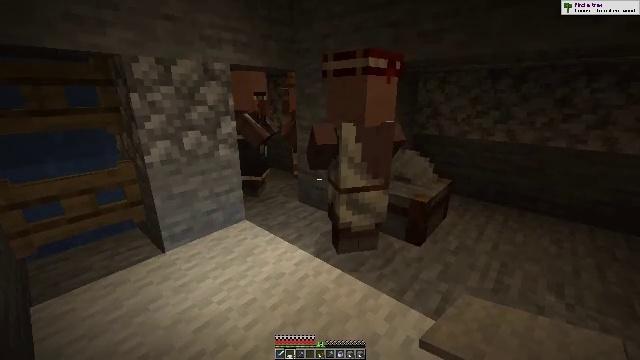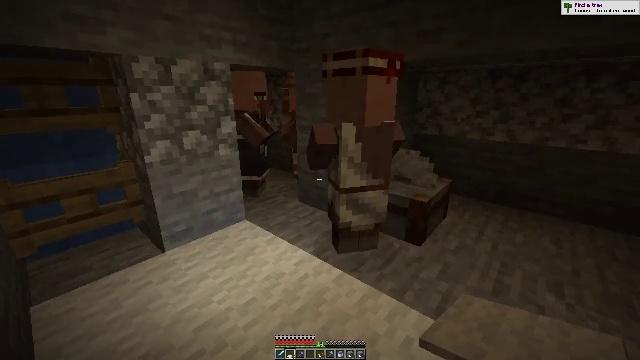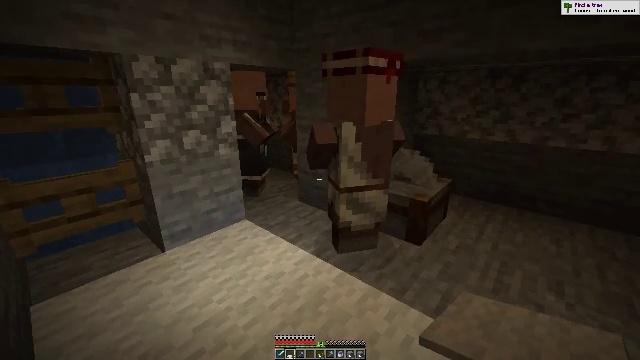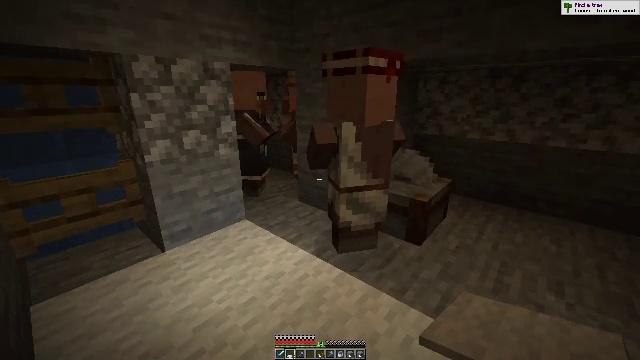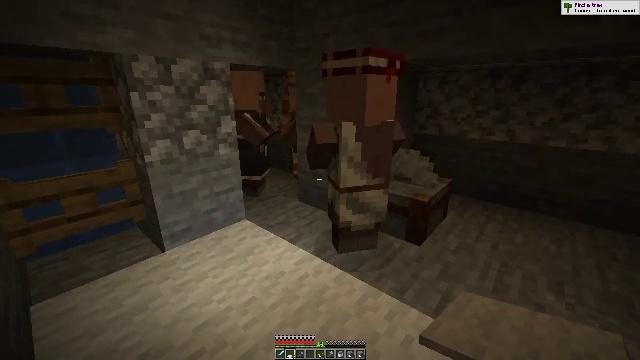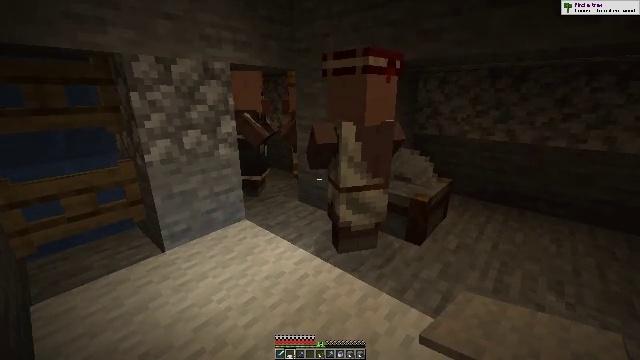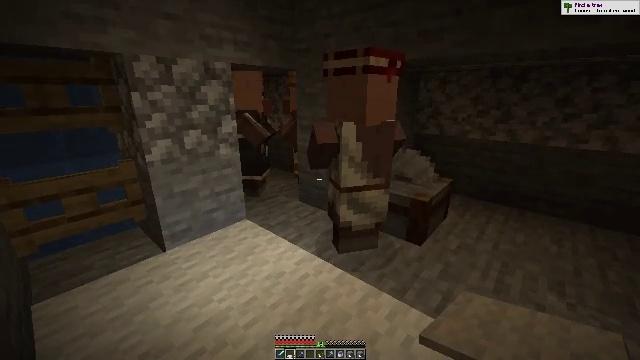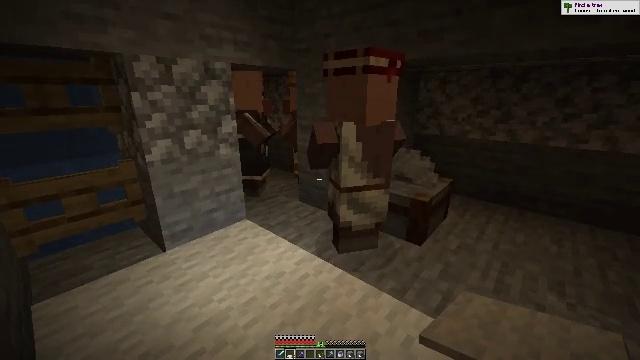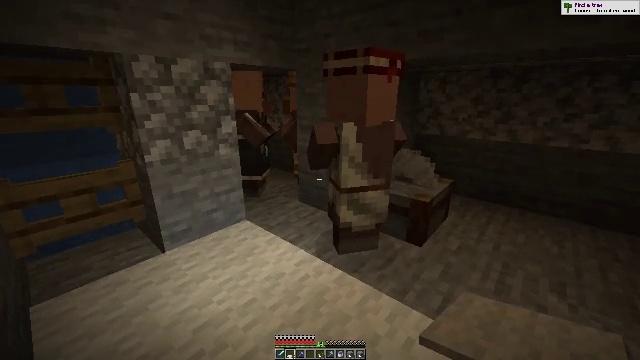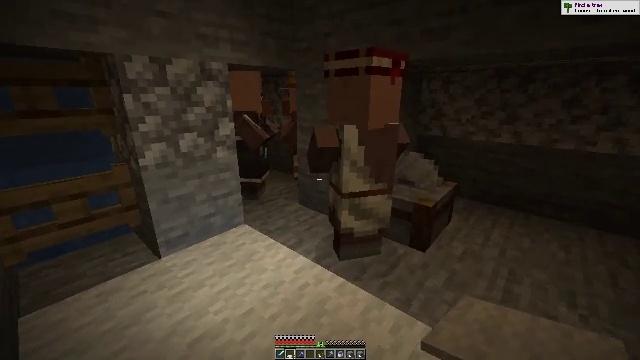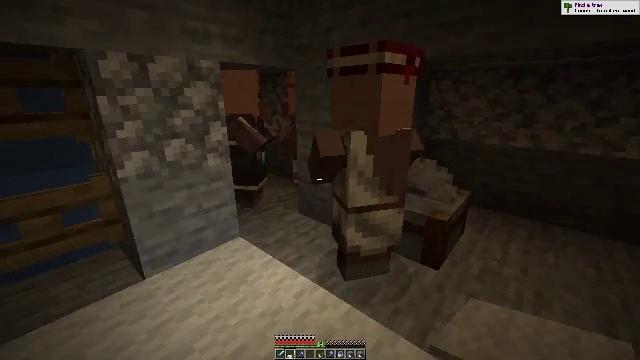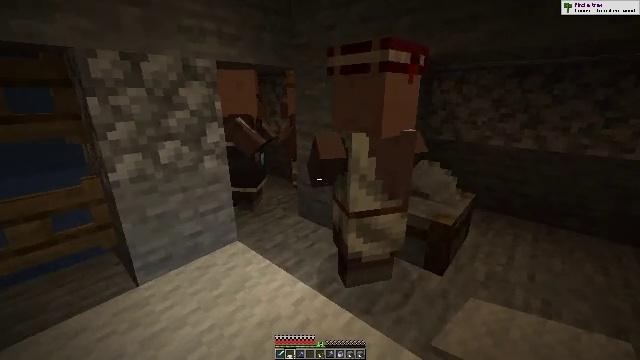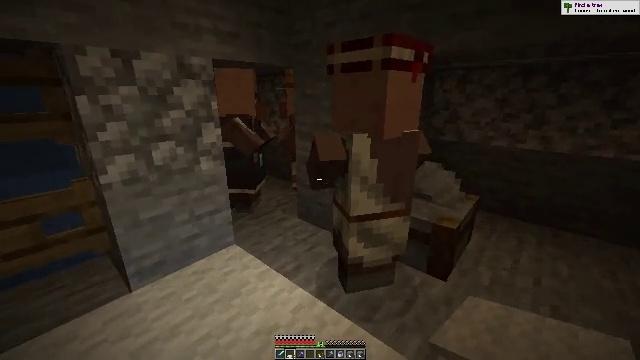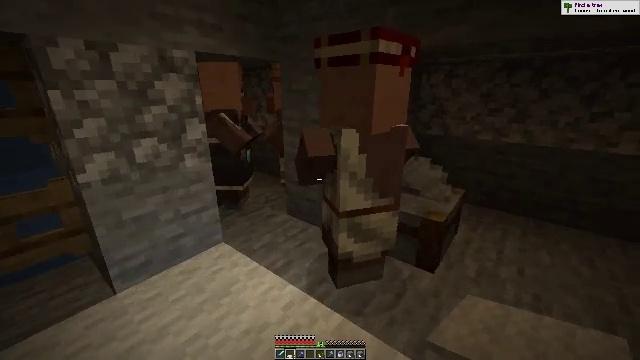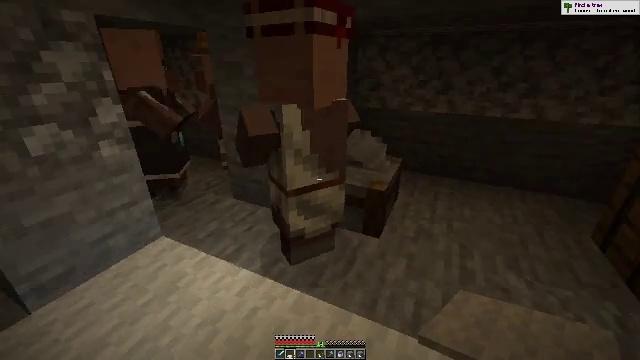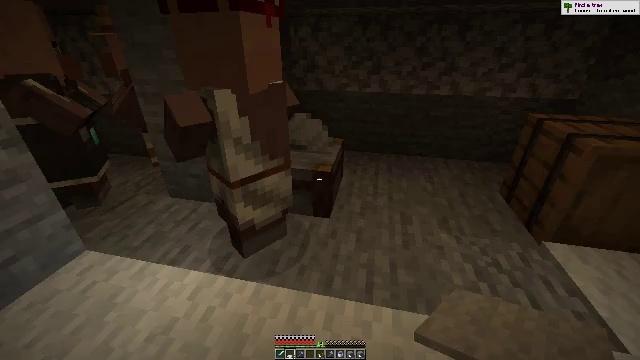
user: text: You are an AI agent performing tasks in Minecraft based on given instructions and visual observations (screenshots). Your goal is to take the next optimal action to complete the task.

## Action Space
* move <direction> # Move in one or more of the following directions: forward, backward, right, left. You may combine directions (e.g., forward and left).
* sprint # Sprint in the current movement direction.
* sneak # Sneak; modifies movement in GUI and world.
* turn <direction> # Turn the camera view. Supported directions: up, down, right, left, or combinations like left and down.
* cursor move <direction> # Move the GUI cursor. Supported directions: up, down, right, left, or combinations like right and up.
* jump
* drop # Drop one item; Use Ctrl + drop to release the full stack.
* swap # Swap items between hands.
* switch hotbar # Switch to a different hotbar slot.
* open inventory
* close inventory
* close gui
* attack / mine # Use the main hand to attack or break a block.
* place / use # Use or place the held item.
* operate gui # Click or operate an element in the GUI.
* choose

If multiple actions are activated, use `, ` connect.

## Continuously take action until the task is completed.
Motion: motion action
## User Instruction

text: Remove the white carpet from the floor.
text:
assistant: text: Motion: no_op
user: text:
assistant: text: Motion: no_op
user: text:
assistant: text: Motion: no_op
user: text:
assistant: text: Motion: no_op
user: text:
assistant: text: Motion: no_op
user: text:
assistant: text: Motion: no_op
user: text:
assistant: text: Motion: no_op
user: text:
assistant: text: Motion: move forward
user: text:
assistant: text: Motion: move forward
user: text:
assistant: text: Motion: move forward
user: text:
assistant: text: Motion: no_op
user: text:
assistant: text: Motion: no_op
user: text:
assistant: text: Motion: turn right and down
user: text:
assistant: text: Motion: turn right and down
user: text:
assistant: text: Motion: turn right and down
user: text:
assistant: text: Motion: turn right
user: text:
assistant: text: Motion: no_op
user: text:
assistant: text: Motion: no_op
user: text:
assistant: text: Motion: no_op
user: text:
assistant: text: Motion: no_op
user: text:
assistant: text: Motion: no_op
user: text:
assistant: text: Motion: no_op
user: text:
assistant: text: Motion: no_op
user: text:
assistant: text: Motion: no_op
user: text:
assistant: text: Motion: no_op
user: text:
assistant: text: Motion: no_op
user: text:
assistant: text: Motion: turn right
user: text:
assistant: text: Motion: turn right and down
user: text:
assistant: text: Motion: turn right and down
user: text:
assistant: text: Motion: turn right and down